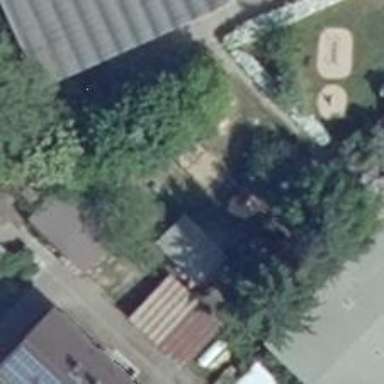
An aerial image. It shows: Playground area for leisure land.